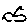
Label: bird